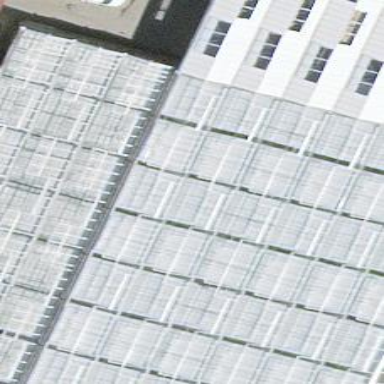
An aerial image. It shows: Greenhouse used for horticulture.